Aerial crown-view tile of a tropical tree (Barro Colorado Island, Panama), acquired 20240918:
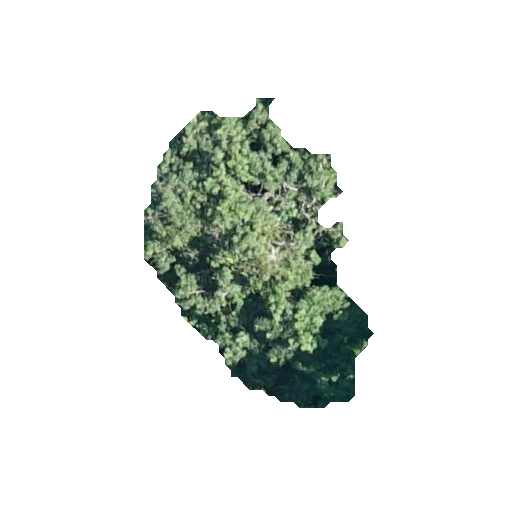
Species: Handroanthus guayacan
GBIF accepted scientific name: Handroanthus guayacan
Crown area: 70.298 m²